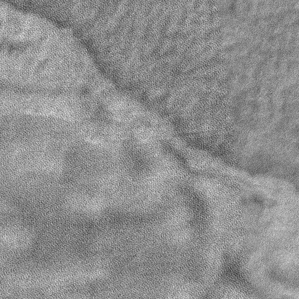
Label: frost